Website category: book
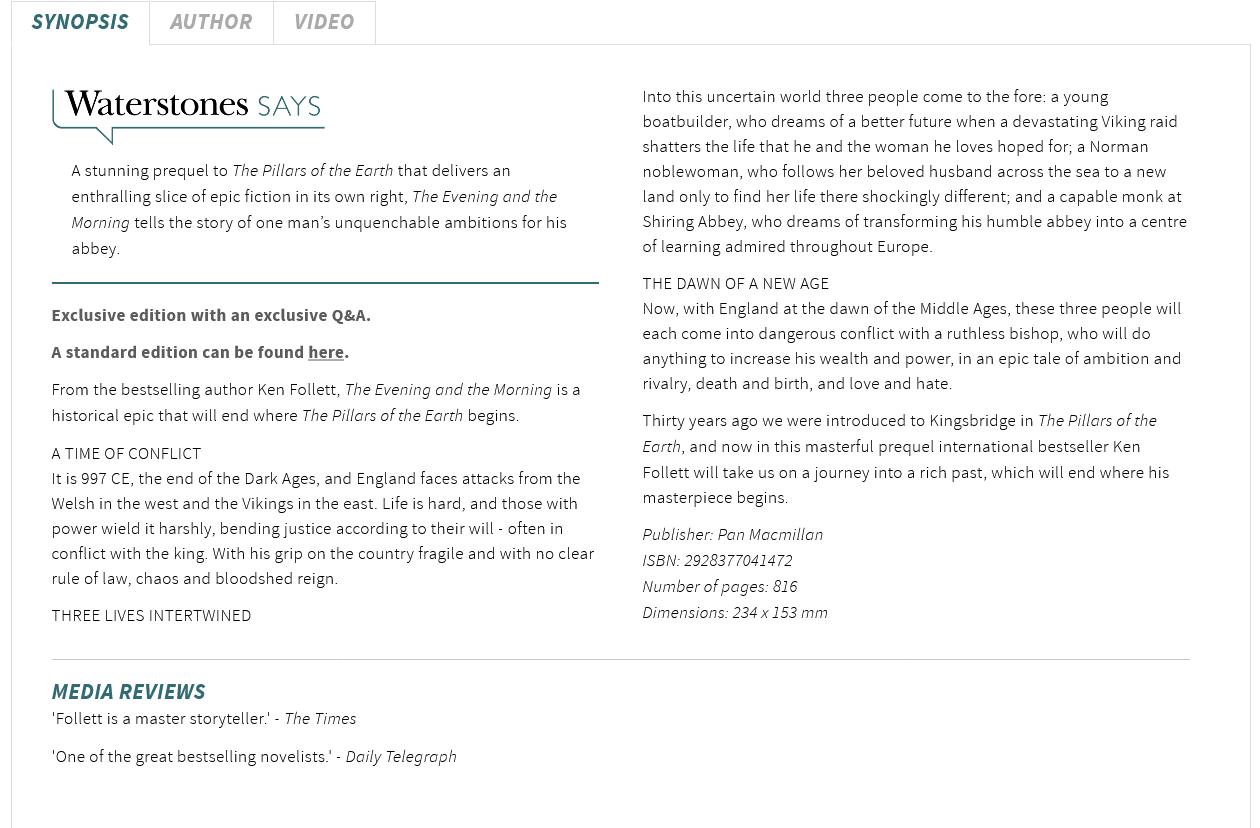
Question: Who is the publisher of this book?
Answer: Pan Macmillan

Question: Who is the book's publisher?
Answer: Pan Macmillan

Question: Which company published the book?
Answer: Pan Macmillan

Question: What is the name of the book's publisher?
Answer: Pan Macmillan

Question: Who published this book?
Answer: Pan Macmillan

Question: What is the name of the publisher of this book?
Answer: Pan Macmillan

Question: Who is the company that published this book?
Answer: Pan Macmillan

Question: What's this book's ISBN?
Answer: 2928377041472

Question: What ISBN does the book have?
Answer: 2928377041472

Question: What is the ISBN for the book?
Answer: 2928377041472

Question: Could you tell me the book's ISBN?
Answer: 2928377041472

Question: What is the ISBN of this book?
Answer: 2928377041472

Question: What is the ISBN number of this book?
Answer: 2928377041472

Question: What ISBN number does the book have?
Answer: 2928377041472

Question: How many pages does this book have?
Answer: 816

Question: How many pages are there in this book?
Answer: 816

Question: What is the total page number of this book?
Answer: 816

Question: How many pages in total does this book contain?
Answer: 816

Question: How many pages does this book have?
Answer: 816

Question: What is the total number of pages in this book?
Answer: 816

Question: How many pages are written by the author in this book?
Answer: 816

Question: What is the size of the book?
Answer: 234 x 153 mm

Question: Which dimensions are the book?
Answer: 234 x 153 mm

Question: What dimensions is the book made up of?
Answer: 234 x 153 mm

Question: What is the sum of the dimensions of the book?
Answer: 234 x 153 mm

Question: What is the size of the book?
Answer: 234 x 153 mm

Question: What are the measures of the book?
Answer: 234 x 153 mm

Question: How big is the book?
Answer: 234 x 153 mm